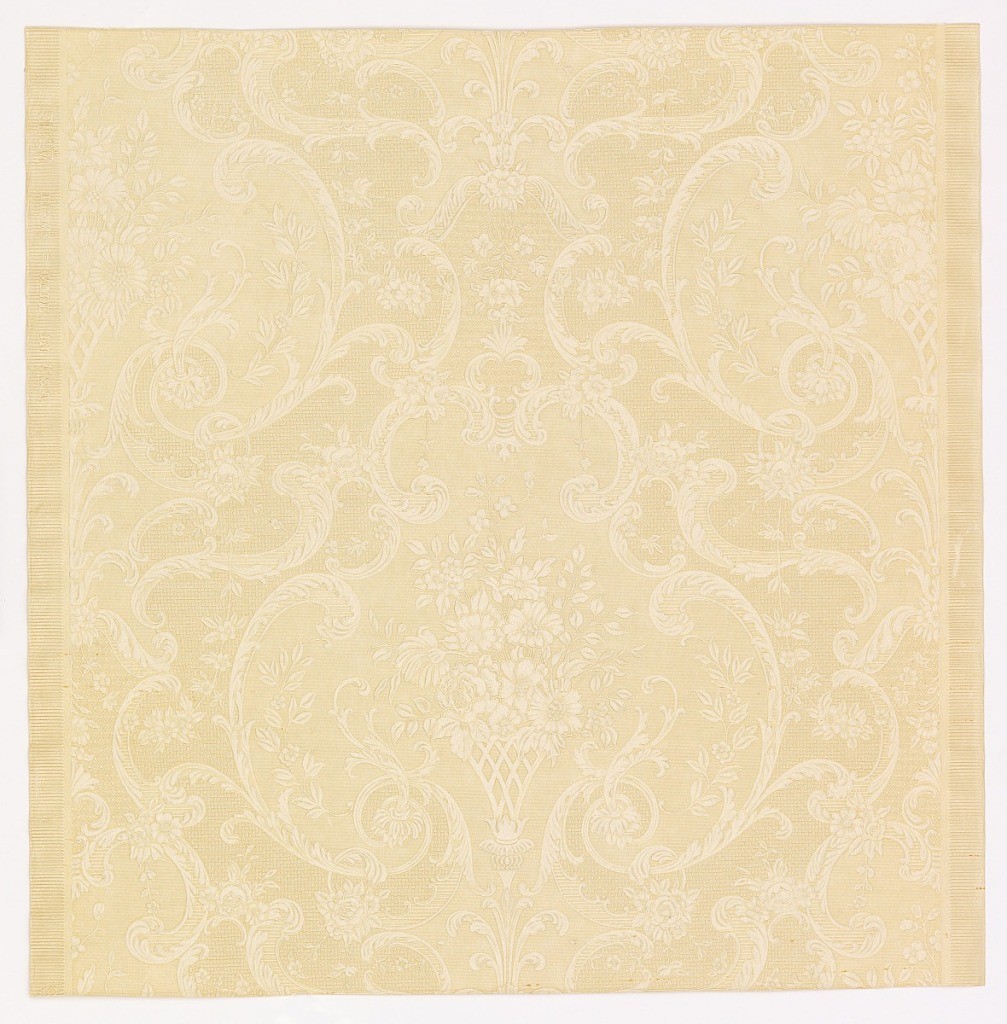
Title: Sidewall
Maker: M.H. Birge & Sons Co., 1834
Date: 1890–1900
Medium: Embossed paper
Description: Embossed floral bouquet set within a basket weave textured diaper pattern.  Entire surface is printed in an off-white color.